Question: In a log-in/register box I have to separate two buttons with a text like this.

With my HTML code being:
'''
<button class="facebookSux">Ingresa con Facebook</button>
<label>o si prefieres</label>
<button class="register">Registrate con tus datos</button>
'''
How can I get the horizontal line for the label only with CSS?
One solution that I have considered is using a linear gradient appropriately but there have to be a more elegant way to achieve this.
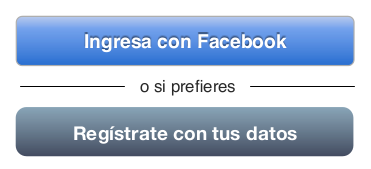
Answer: I assume there is a container around these three tags that can be styled too, in which case I propose <URL>.

Markup (unaltered):
'''
<div>
<button>Ingresa con Facebook</button>
<label>o si prefieres</label>
<button>Registrate con tus datos</button>
</div>
'''
Style sheet:
'''
div {
width: 250px;
text-align: center;
overflow: hidden;
}
button {
width: 100%;
}
label {
padding: 0 1em;
position: relative;
}
label::before,
label::after {
width: 125px; /* =250/2 */
height: 0;
border-top: 1px solid #000;
content: "";
display: inline-block;
position: absolute;
top: 50%;
right: 100%;
}
label::after {
left: 100%;
}
'''